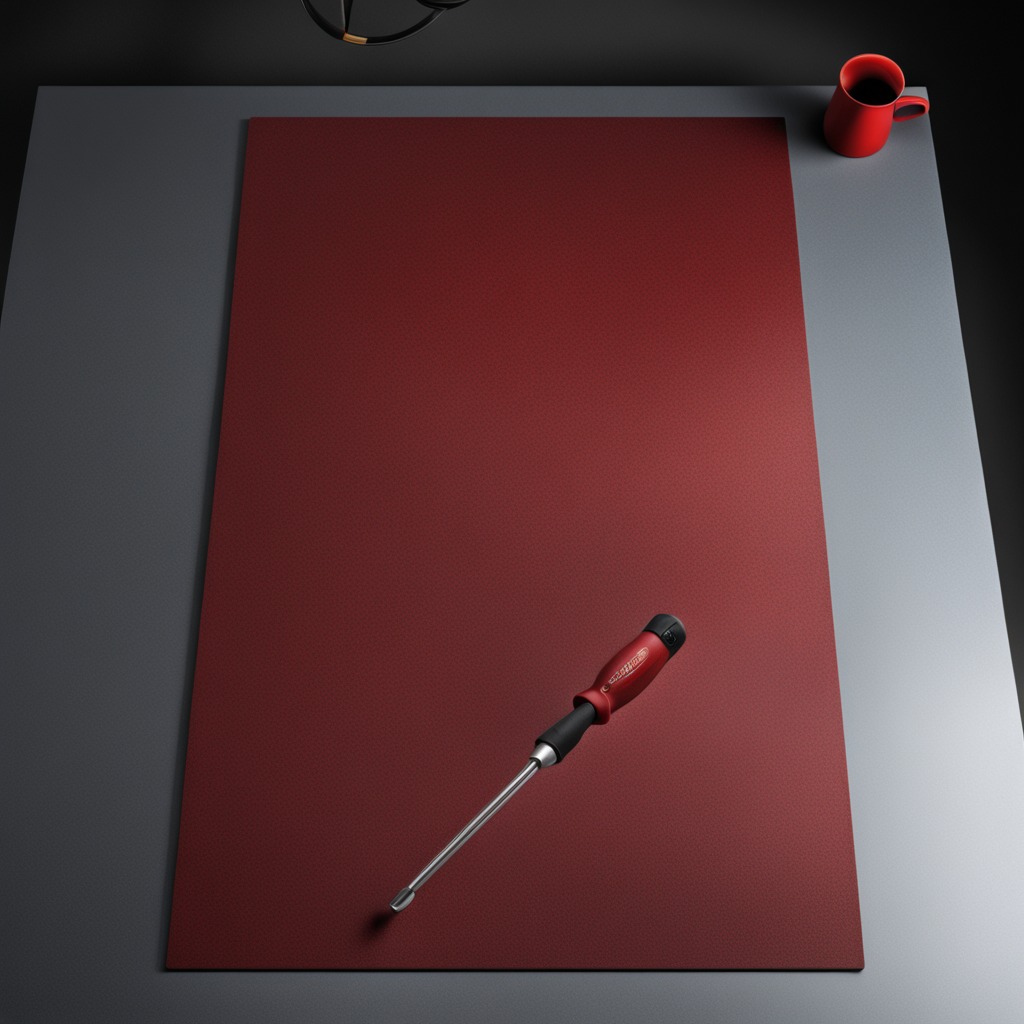
A screwdriver lies on a clean granite tabletop inside a workshop under bright overhead lighting crisp shadows high clarity worn but beneath the mat.